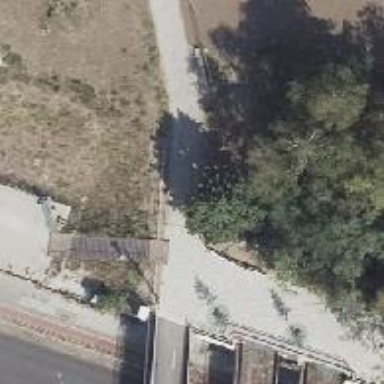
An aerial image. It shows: Footway with metal surface.